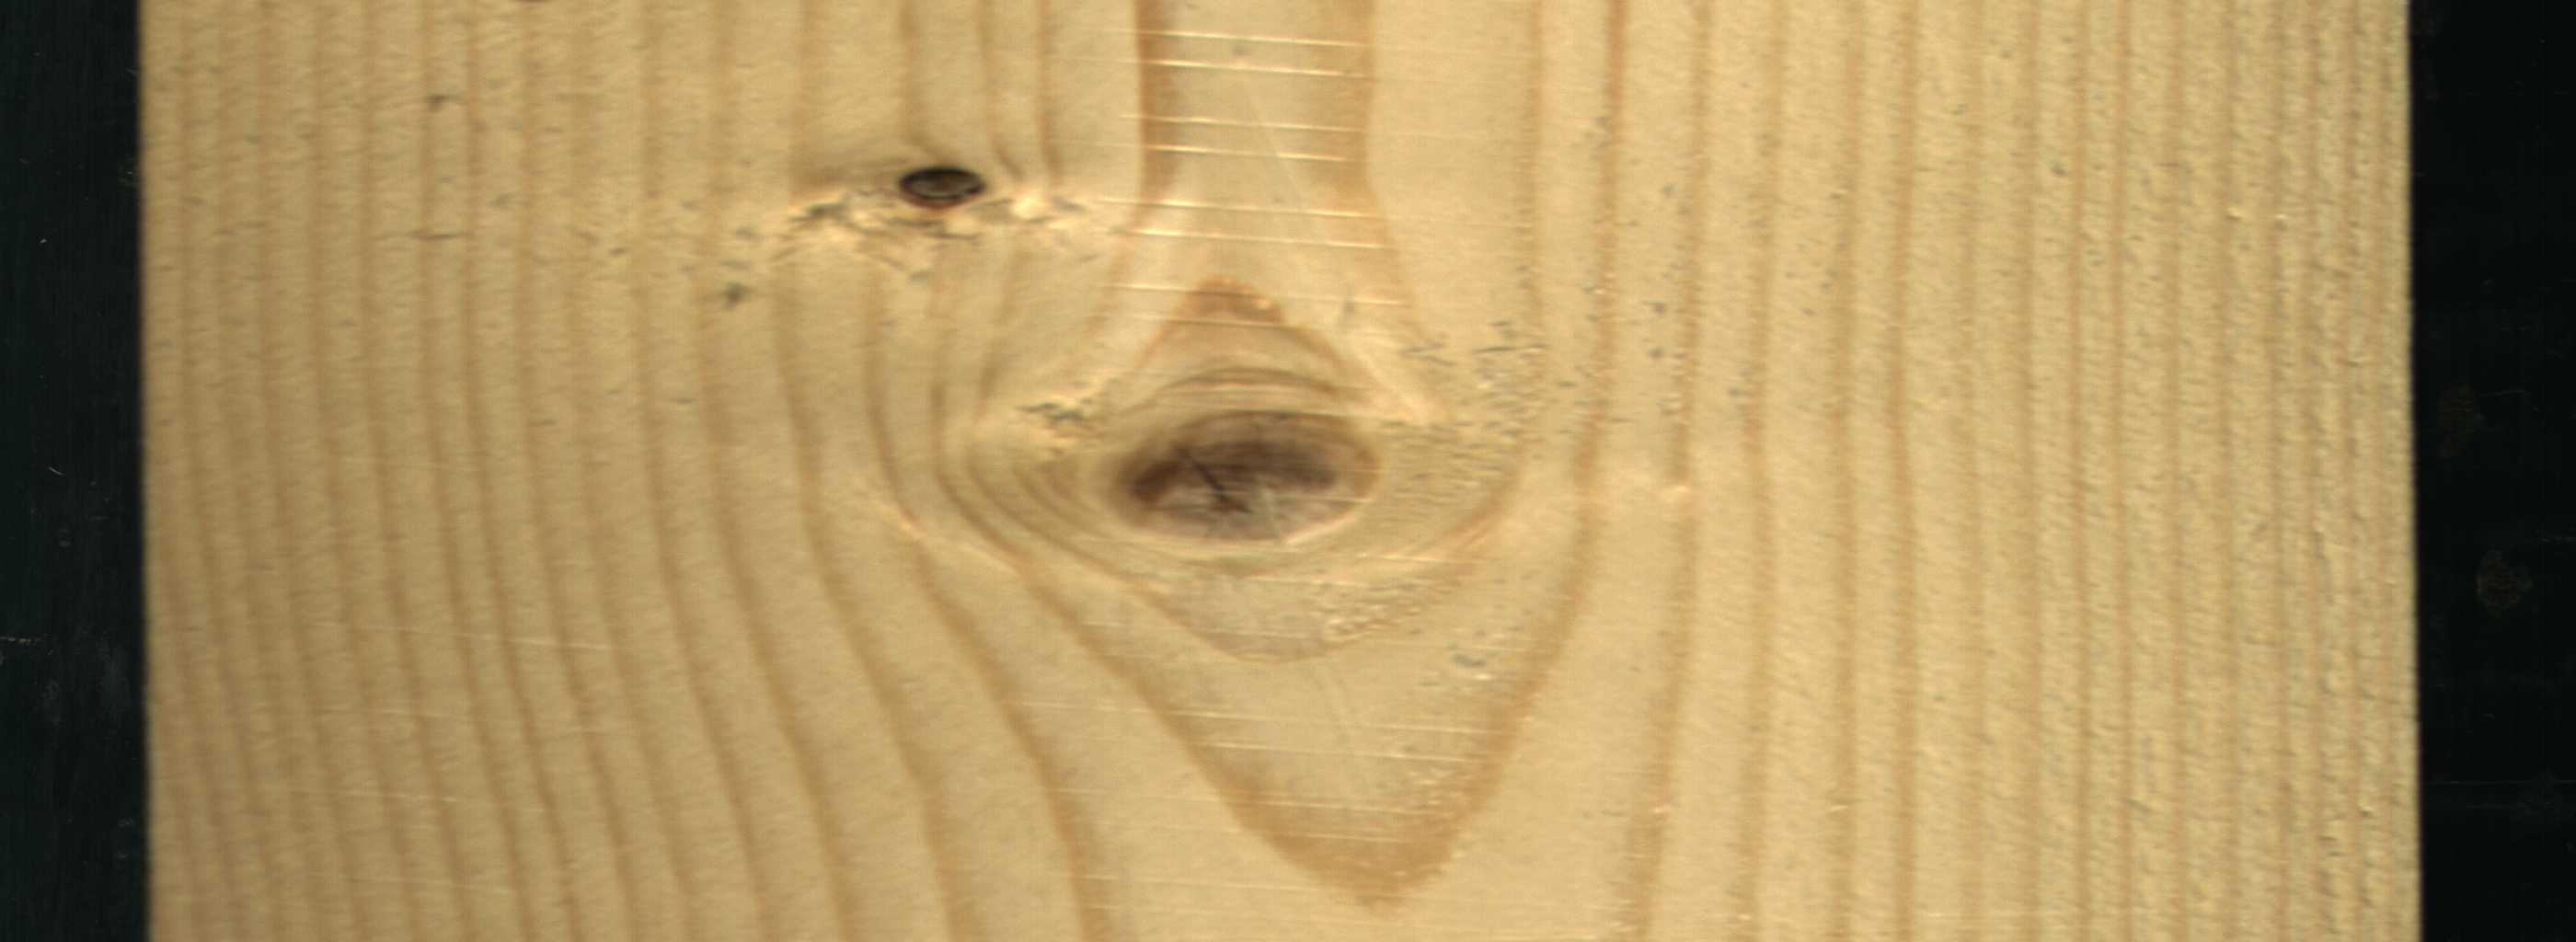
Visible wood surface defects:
Dead_Knot
Live_Knot